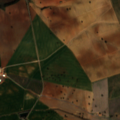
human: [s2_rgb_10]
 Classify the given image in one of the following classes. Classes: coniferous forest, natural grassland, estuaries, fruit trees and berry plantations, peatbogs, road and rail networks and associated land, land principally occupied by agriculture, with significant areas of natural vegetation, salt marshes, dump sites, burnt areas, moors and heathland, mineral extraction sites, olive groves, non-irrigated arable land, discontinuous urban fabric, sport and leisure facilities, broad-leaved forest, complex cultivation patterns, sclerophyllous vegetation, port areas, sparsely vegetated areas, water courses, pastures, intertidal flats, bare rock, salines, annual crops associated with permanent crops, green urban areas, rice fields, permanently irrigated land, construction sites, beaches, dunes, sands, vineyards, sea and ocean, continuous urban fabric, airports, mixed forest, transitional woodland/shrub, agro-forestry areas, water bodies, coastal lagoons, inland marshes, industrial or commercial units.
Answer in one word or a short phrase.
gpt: non-irrigated arable land, olive groves, annual crops associated with permanent crops, water bodies